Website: walmart
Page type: billing-address
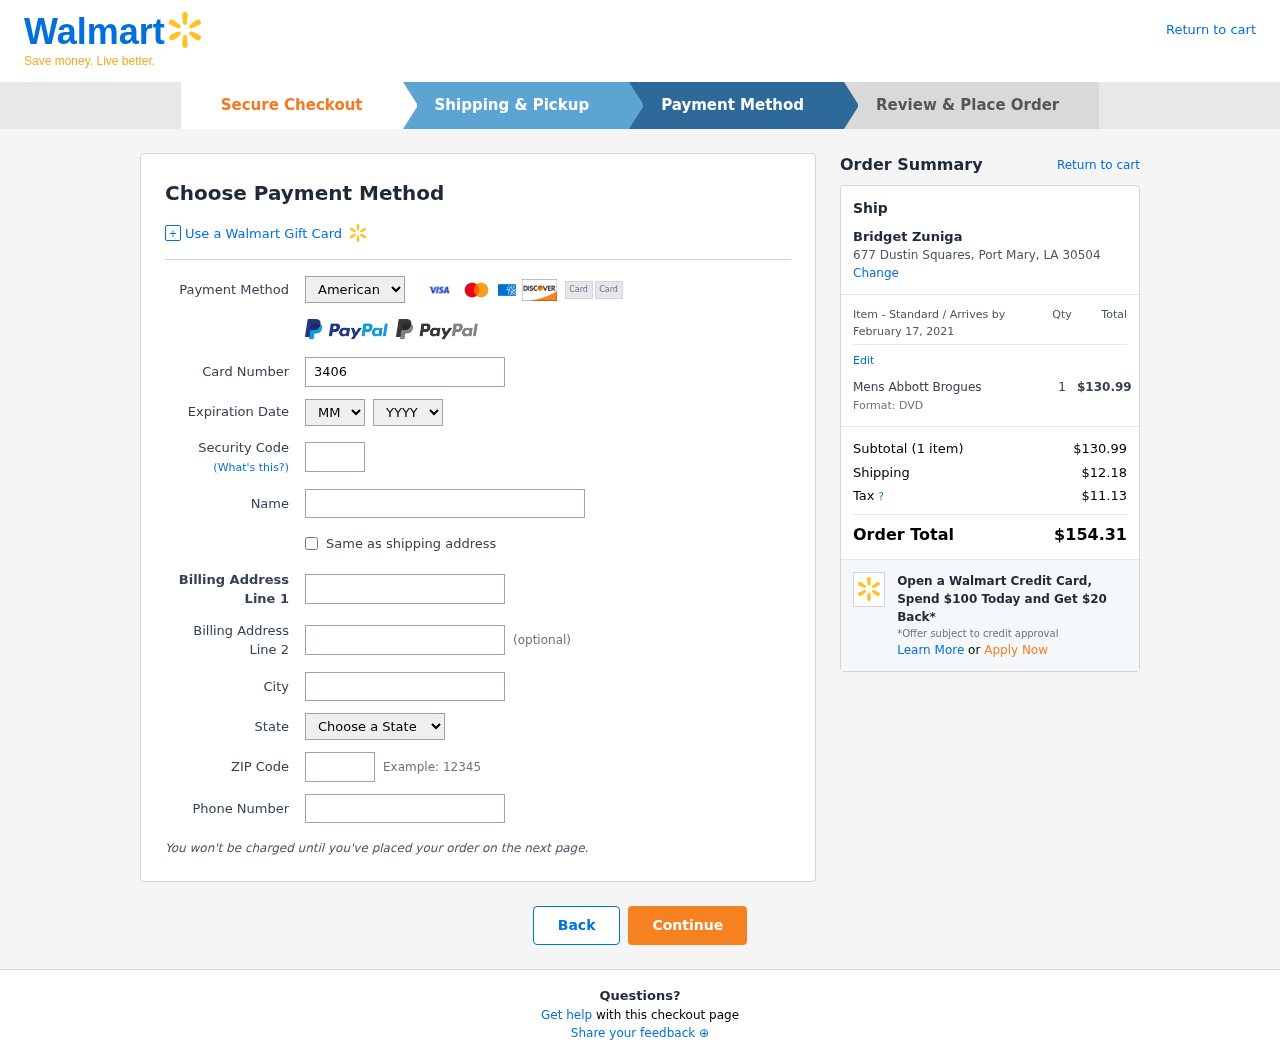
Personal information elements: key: PII_CARD_CVV
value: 9451
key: PII_CARD_EXPIRY_MONTH
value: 08
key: PII_CARD_EXPIRY_YEAR
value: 27
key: PII_CARD_NUMBER
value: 3406 3288 2346 678
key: PII_CARD_TYPE
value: American Express
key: PII_CITY
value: Port Mary
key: PII_CITY_STATE_ZIP
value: Port Mary, LA 30504
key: PII_FULLNAME
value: Bridget Zuniga
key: PII_PHONE
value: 8193763019
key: PII_POSTCODE
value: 30504
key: PII_STATE
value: Louisiana
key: PII_STREET
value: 677 Dustin Squares
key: PII_FULLNAME2
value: Bridget Zuniga
Product elements: key: PRODUCT1_NAME
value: Mens Abbott Brogues
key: PRODUCT1_PRICE
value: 130.99
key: PRODUCT1_QUANTITY
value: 1
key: PRODUCT1_DESC
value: Format: DVD
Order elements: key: ORDER_DELIVERY_DATE
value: February 17, 2021
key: ORDER_NUM_ITEMS
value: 1
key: ORDER_SUBTOTAL
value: $130.99
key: ORDER_SHIPPING_COST
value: $12.18
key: ORDER_TAX
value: $11.13
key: ORDER_TOTAL
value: $154.31